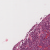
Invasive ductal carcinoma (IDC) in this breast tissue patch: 1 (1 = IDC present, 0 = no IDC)